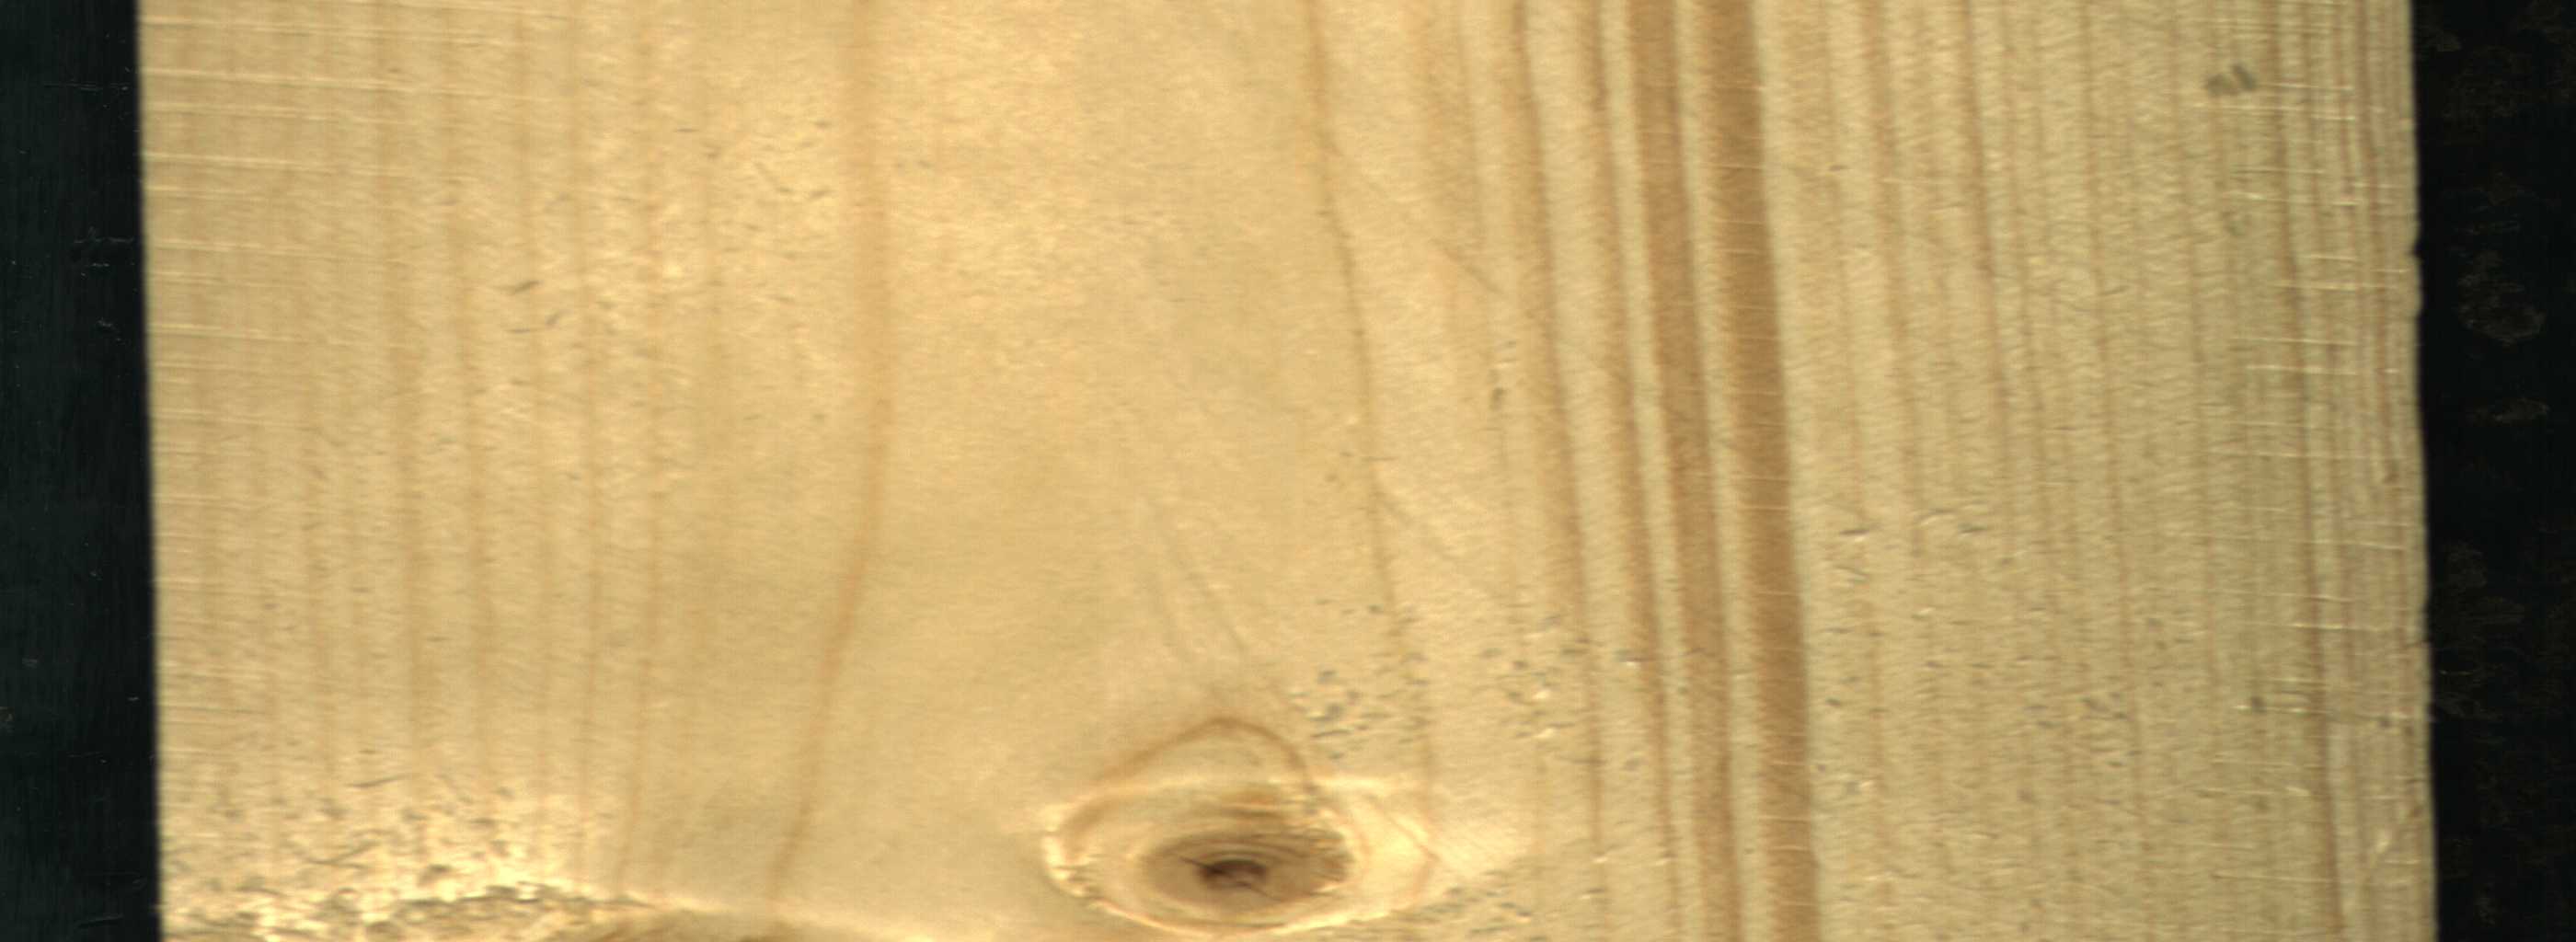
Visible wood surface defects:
Live_Knot